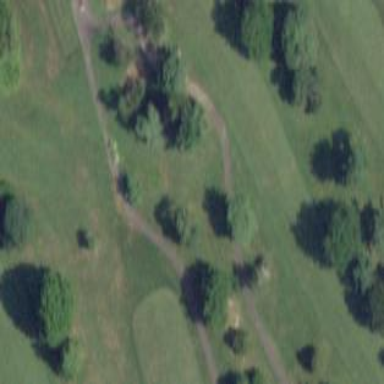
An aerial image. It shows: Grassy area designated as golf fairway.